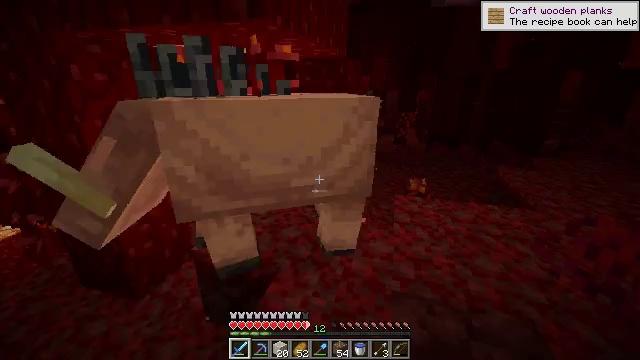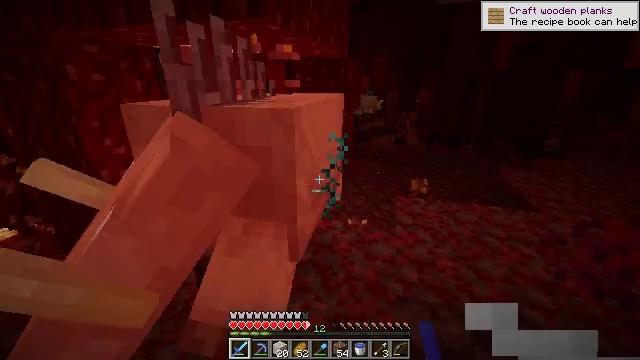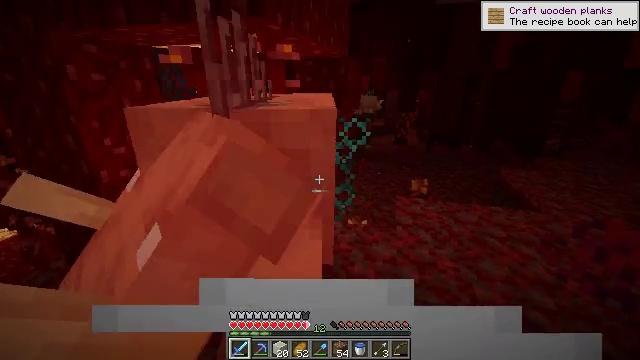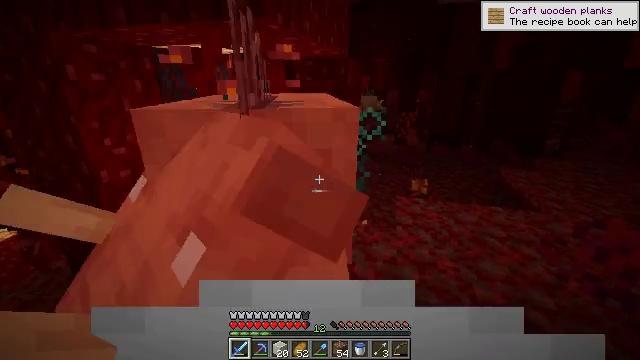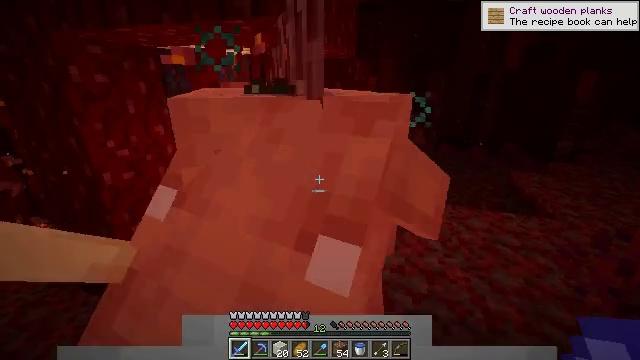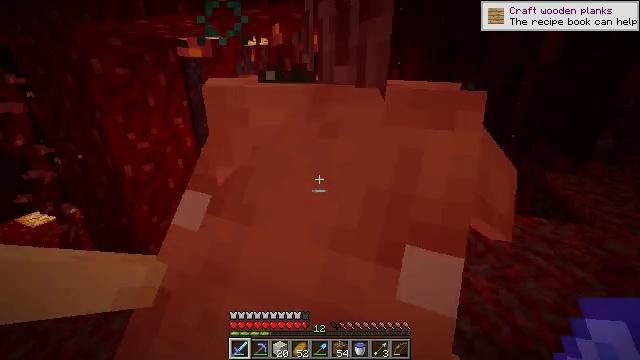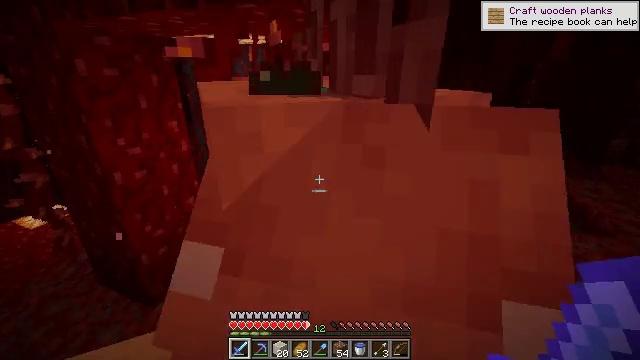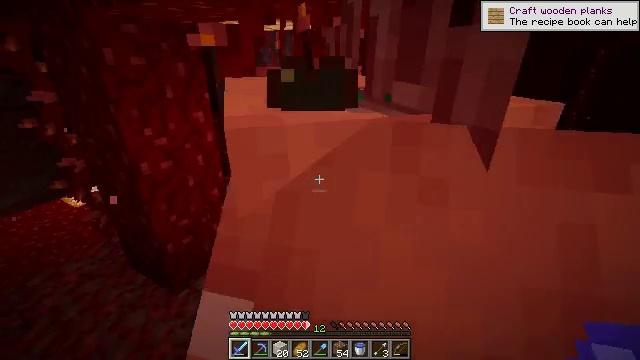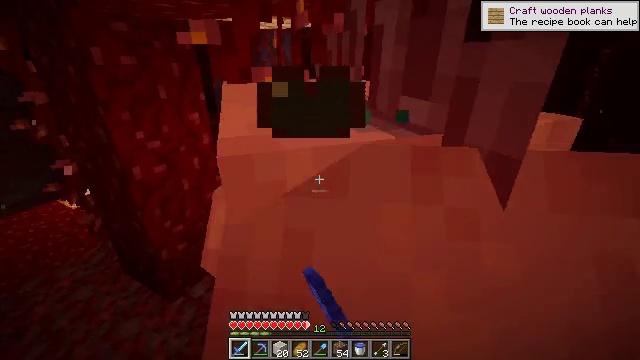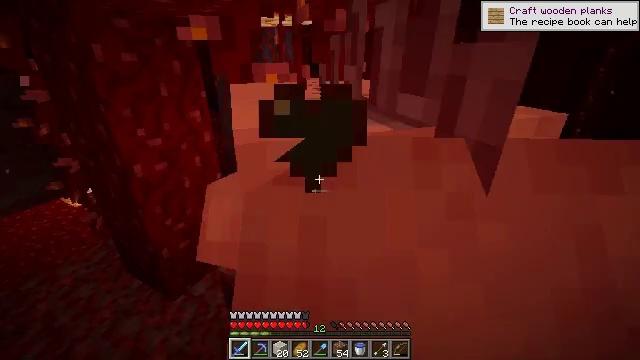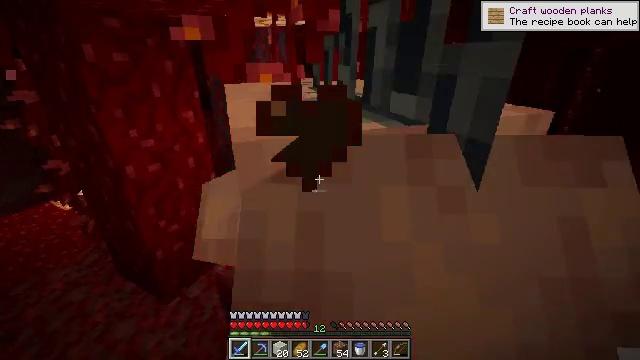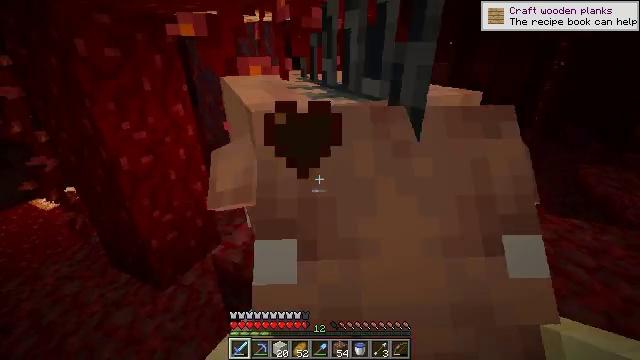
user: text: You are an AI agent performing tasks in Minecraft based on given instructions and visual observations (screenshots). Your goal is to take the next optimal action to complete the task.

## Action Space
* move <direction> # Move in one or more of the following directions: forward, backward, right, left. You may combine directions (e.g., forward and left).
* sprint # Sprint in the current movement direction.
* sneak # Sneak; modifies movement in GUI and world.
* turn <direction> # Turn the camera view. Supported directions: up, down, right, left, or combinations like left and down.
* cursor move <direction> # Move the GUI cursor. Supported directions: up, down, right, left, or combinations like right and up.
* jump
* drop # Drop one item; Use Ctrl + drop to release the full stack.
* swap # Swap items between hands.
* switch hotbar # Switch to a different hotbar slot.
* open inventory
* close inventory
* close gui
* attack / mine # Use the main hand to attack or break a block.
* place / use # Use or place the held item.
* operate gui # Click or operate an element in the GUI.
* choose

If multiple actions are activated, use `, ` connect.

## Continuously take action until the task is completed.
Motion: motion action
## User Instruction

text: Hunt a hoglin.
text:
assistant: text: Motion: no_op
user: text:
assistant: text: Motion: no_op
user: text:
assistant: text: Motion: no_op
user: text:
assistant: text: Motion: move forward, turn left
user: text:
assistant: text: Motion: move forward, turn left and down
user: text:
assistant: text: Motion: move forward
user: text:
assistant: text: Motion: move forward, turn left and down, attack / mine
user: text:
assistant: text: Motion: attack / mine
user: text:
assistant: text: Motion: move back, attack / mine
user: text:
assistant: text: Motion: move back, turn right, attack / mine
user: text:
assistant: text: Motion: move back, turn right and down
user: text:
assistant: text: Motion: no_op